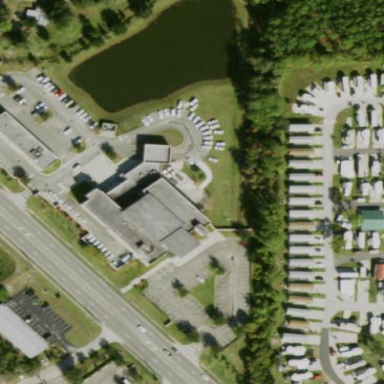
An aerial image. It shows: Police building.